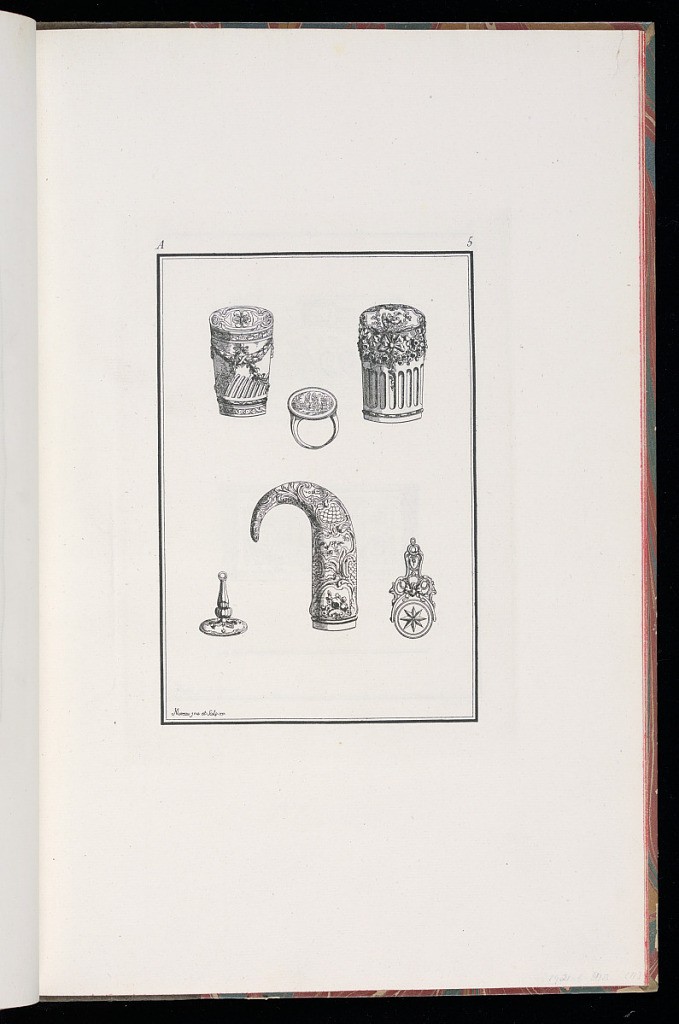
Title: Ring, Cane handles and Seal Designs
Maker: Pierre Moreau, French, 1722 – 1798
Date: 1771
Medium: Etching and engraving on laid paper
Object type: Print
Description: Within a double-lined frame, in the upper plate two cane handle designs, ornamented with fluting, garlands of flowers, and laurel leaves, bands, ribbons, ‘rocaille' scrolls. The left cane handle is topped with a rosette and shell motifs and the right cane handle with a bird, flowers, and ‘rocaille' scrolls. Between the two cane handles, a design a ring, possibly with an intaglio engraving depicting figures within a landscape. Below the ring another cane handle decorated with ‘rocaille' scrolls, shell, flowers, birds, fleurons, cartouches, and scale motifs. Left of cane handle, a flat seal with a thin handle, with a hoop at the top, decorated with ‘rocaille' scrolls and gadrooning. Right of the cane handle, a seal fob decorated with a star, ribbon, ‘rocaille' scrolls and fleurons. The plate is numbered, signed, and dated.